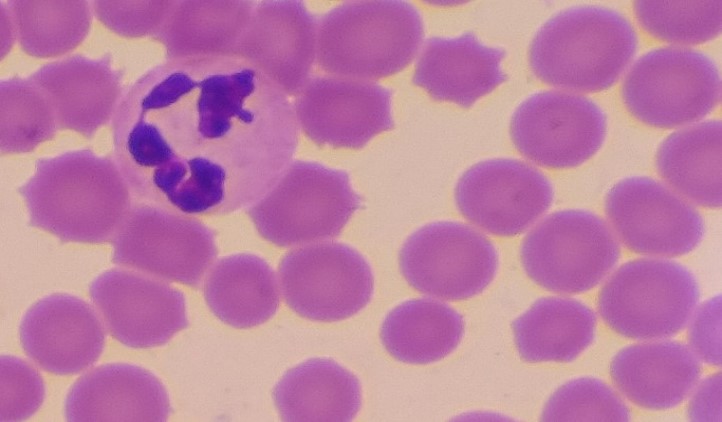
White blood cell type: Neutrophil